Interaction volume radius: 5 \u00c5
Interaction volume height: 20 \u00c5
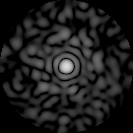
Disorder parameter: 0.7849